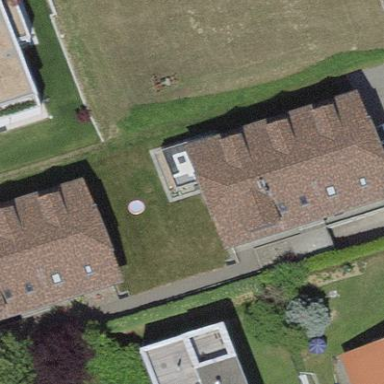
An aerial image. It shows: Half-hipped roof on apartment building.